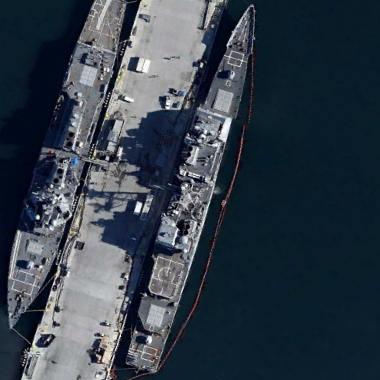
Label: cruiser